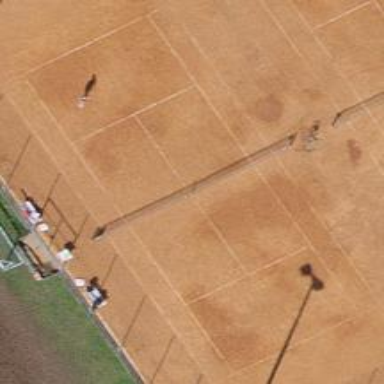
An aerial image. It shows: Tennis court on the leisure land pitch.